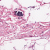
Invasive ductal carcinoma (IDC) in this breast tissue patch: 0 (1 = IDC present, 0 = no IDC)